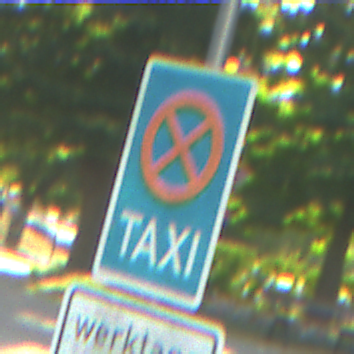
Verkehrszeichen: Taxenstand
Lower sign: ZeitangabenMitBeschraenkungAufWochentage7
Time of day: SunriseSunset
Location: Outdoor (Suburban)
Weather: PartlyCloudy
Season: NotSpecified
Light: Natural